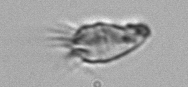
Label: Paratontonia_gracillima